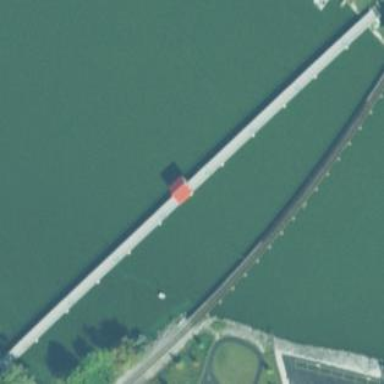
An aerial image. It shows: Man-made bridge.